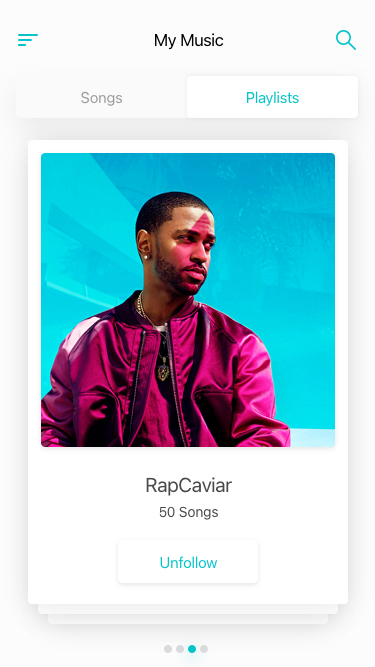
Text in this UI design:
My Music
Songs
Playlists
RapCaviar
50 Songs
Unfollow